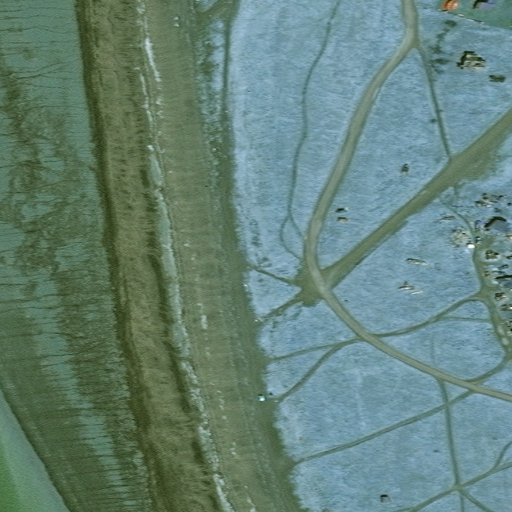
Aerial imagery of bar in Alaska named Ekuk Spit containing only unknown